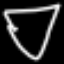
Label: diamond